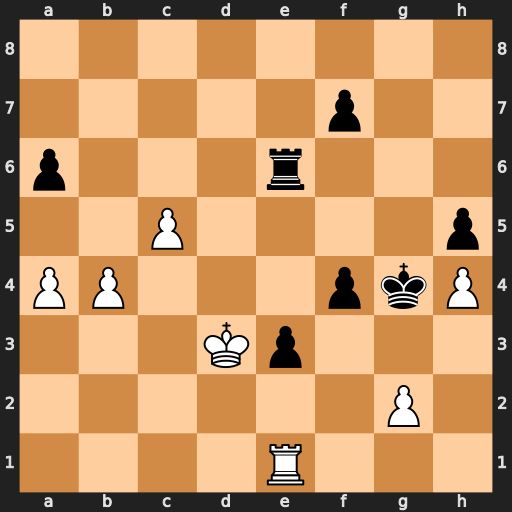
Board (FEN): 8/5p2/p3r3/2P4p/PP3pkP/3Kp3/6P1/4R3
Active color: w
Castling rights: -
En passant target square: -
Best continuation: b5 axb5 axb5